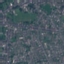
Land use / land cover: Residential